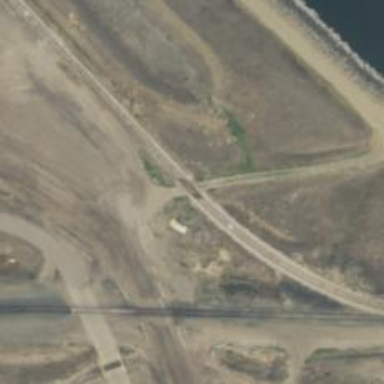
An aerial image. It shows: Level crossing along the railway.